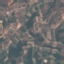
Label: PermanentCrop